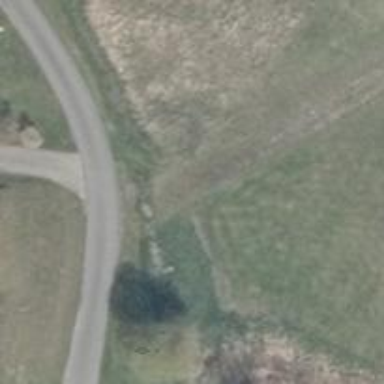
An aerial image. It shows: Grassy track road with grade 4 track type.